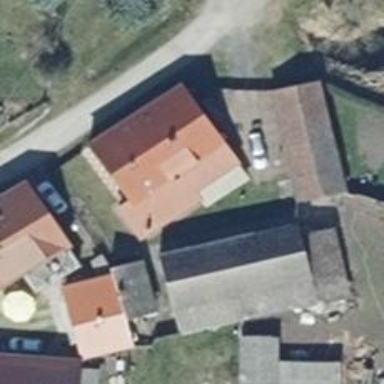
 where the roof is oriented along the structure."